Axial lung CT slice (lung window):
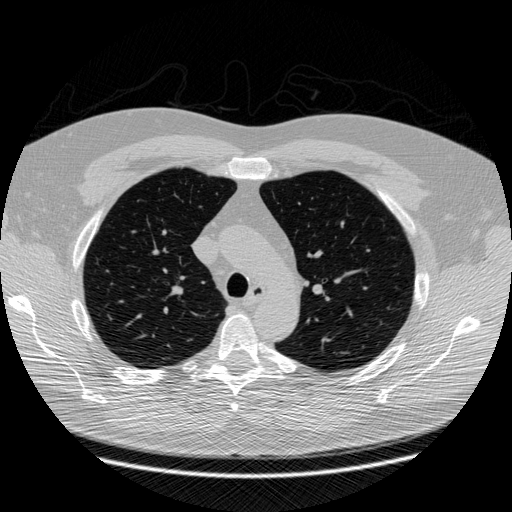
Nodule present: no